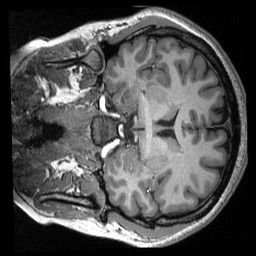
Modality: T1w
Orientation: coronal
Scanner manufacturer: siemens
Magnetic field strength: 3 T
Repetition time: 2.3 s
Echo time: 0.00308 s